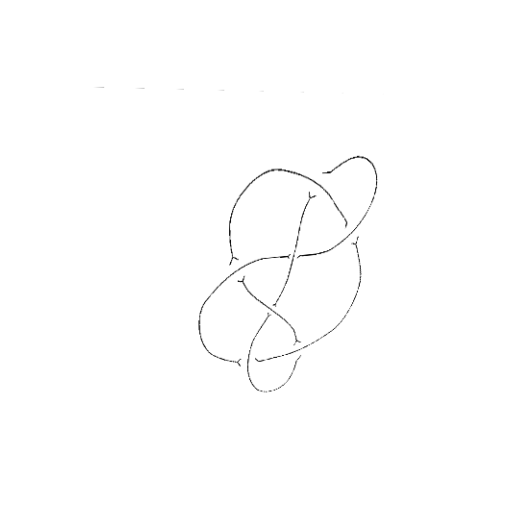
Crossing number: 7